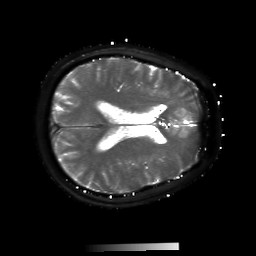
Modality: T2starmap
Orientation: axial
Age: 30
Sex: male
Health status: ill